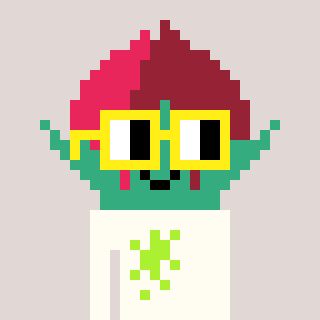
a pixel art character with square yellow glasses, a rosebud-shaped head and a grayscale-colored body on a warm background